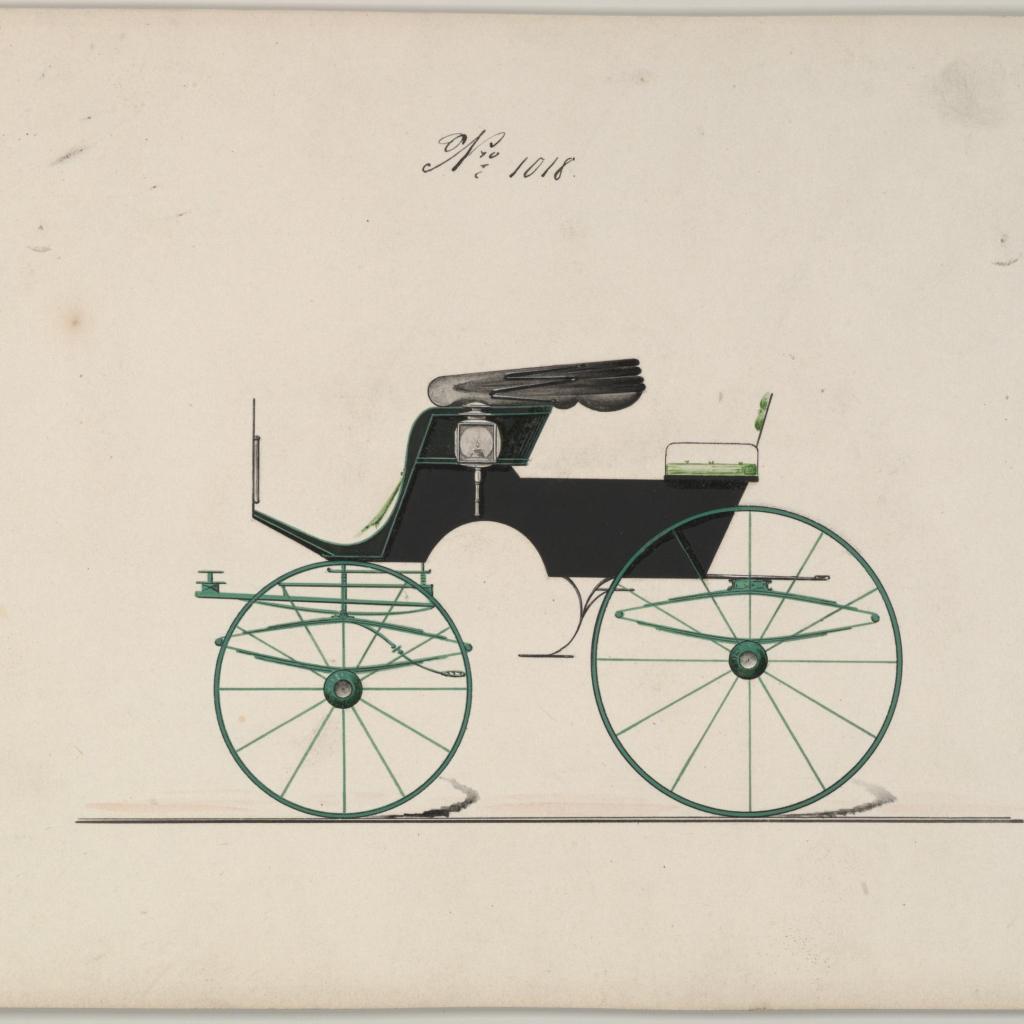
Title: Design for Stanhope Phaeton, no. 1018
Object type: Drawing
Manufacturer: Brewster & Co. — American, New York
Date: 1850–74
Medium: Pen and black ink, watercolor and gouache with gum arabic
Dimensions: sheet: 6 5/16 x 9 in. (16 x 22.9 cm)
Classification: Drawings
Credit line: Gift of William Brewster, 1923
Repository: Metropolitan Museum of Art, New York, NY